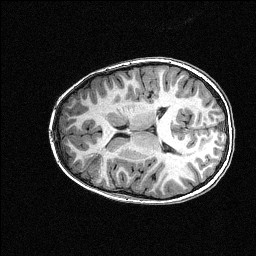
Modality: T1w
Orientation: axial
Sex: male
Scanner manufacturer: siemens
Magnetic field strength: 3 T
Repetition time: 2.3 s
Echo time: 0.00336 s